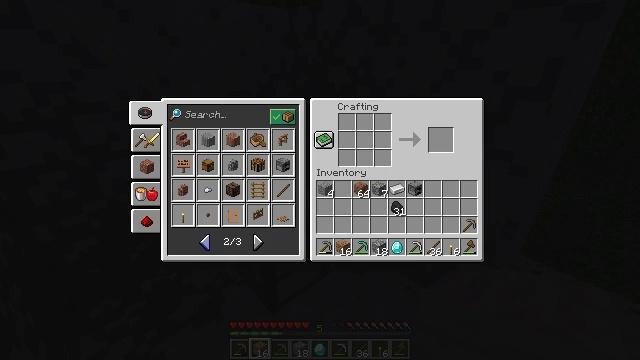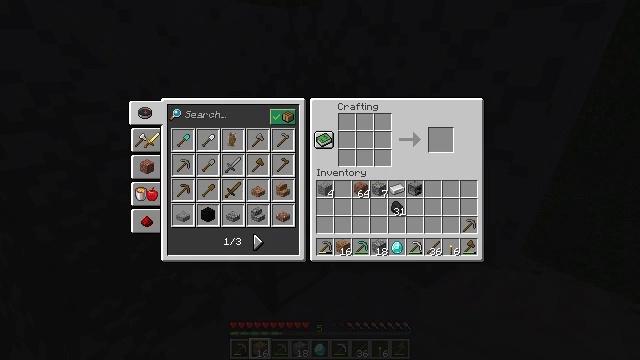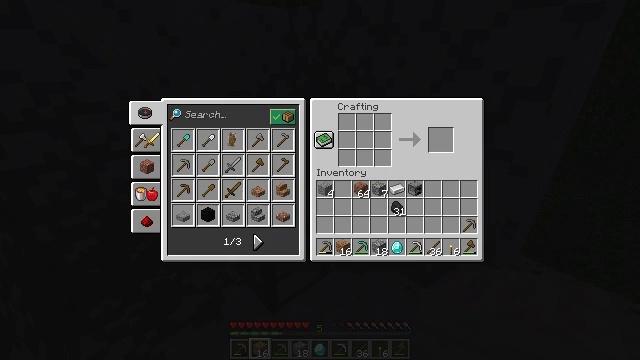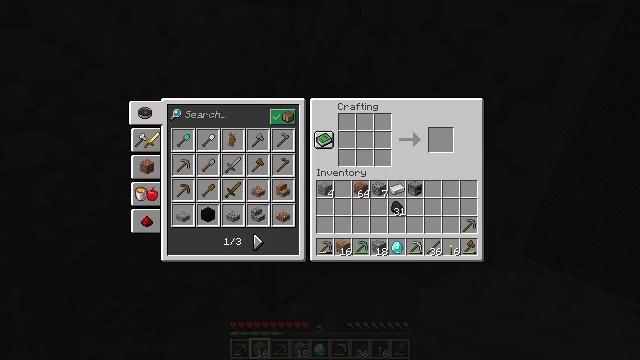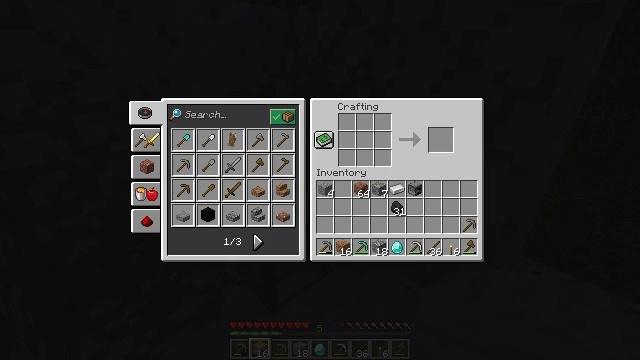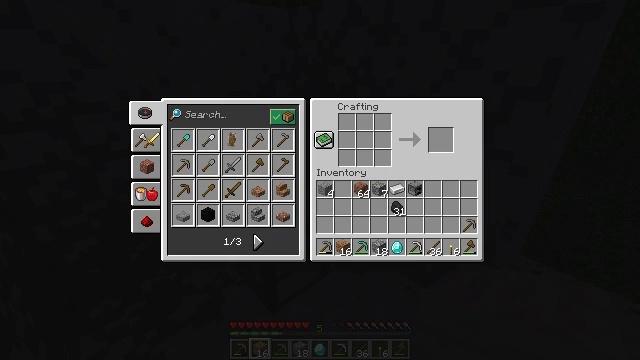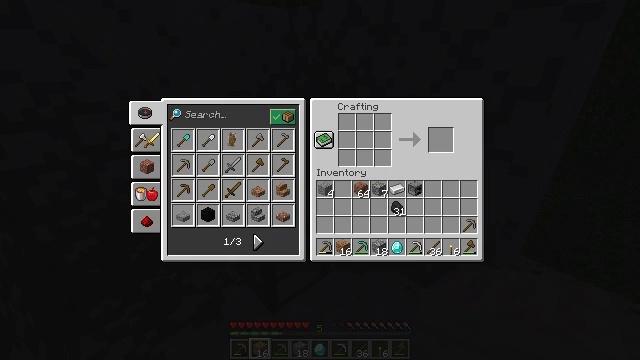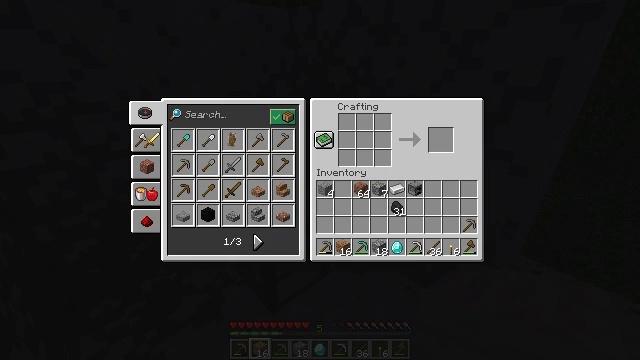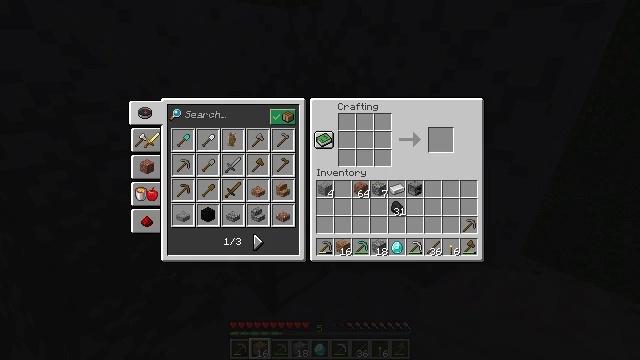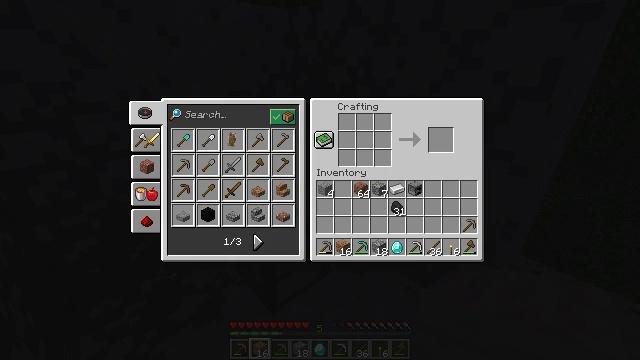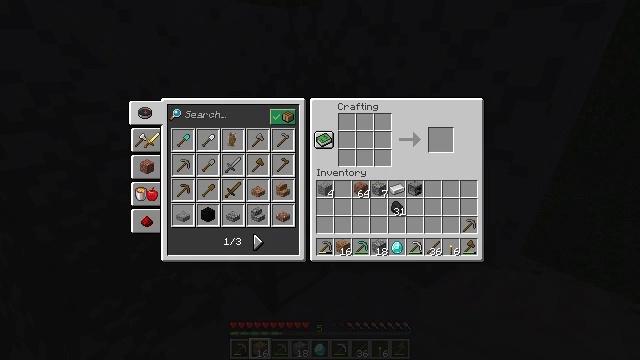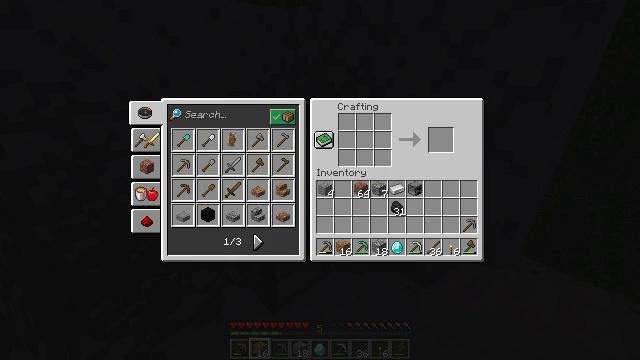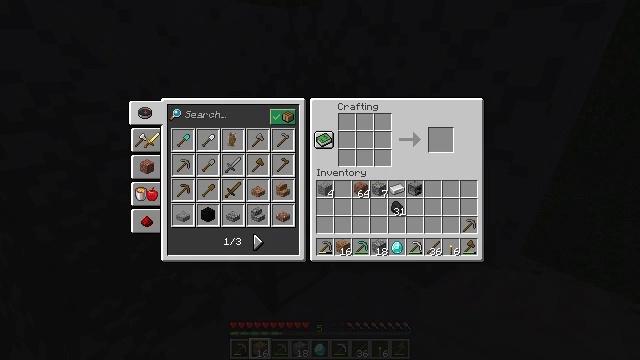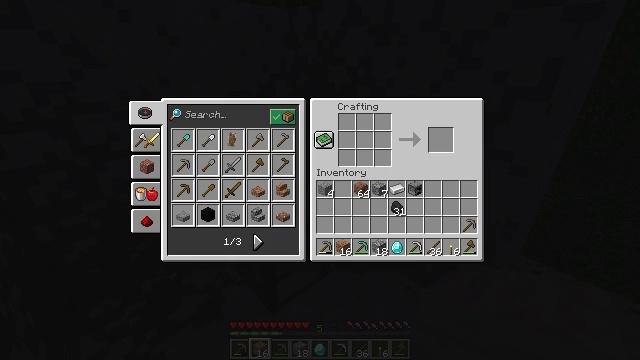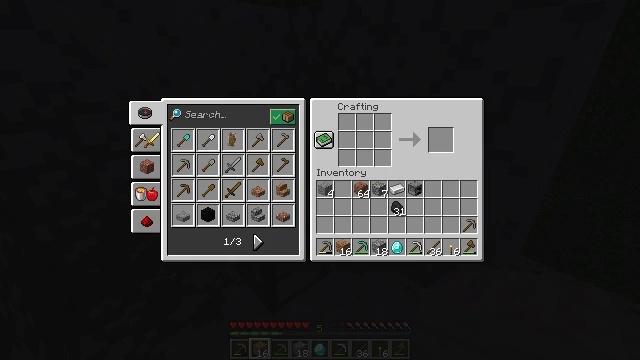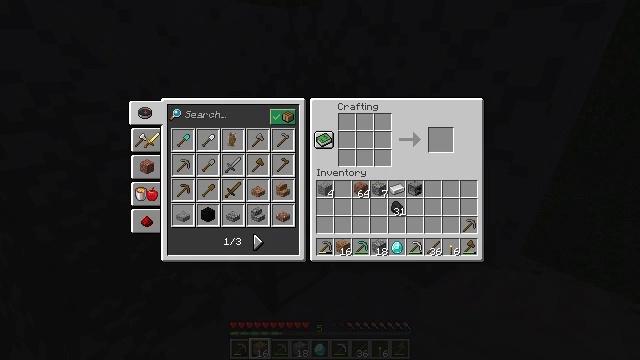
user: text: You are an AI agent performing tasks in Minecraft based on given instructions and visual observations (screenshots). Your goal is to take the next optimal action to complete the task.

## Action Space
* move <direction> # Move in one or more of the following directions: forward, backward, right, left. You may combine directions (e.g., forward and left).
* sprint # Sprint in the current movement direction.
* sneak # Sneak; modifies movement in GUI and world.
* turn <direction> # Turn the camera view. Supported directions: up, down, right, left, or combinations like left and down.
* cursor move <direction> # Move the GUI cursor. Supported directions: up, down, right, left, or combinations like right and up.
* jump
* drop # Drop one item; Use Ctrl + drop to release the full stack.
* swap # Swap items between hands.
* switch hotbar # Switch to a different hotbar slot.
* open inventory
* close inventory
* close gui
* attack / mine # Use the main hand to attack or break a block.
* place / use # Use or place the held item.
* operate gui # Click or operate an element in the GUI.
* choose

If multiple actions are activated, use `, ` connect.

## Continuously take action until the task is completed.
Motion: motion action
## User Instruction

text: Use the crafting table to make a jungle door.
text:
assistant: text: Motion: operate gui
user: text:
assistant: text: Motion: operate gui
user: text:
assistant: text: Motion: operate gui
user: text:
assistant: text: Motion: operate gui
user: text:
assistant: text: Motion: no_op
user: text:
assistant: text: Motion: no_op
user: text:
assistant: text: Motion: no_op
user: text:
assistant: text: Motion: no_op
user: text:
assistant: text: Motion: no_op
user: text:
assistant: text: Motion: no_op
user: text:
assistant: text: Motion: no_op
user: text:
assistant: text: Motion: no_op
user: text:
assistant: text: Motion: no_op
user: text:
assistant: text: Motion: no_op
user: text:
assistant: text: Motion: operate gui
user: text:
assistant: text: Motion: operate gui
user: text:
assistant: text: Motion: operate gui
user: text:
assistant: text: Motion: operate gui
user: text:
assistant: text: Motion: no_op
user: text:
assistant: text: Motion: no_op
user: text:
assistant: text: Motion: cursor move right
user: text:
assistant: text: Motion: cursor move right
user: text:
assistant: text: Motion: cursor move right
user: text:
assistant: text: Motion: no_op
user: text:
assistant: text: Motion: no_op
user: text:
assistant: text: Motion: no_op
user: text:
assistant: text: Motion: no_op
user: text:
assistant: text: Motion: no_op
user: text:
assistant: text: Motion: no_op
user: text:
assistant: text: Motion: no_op